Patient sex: M
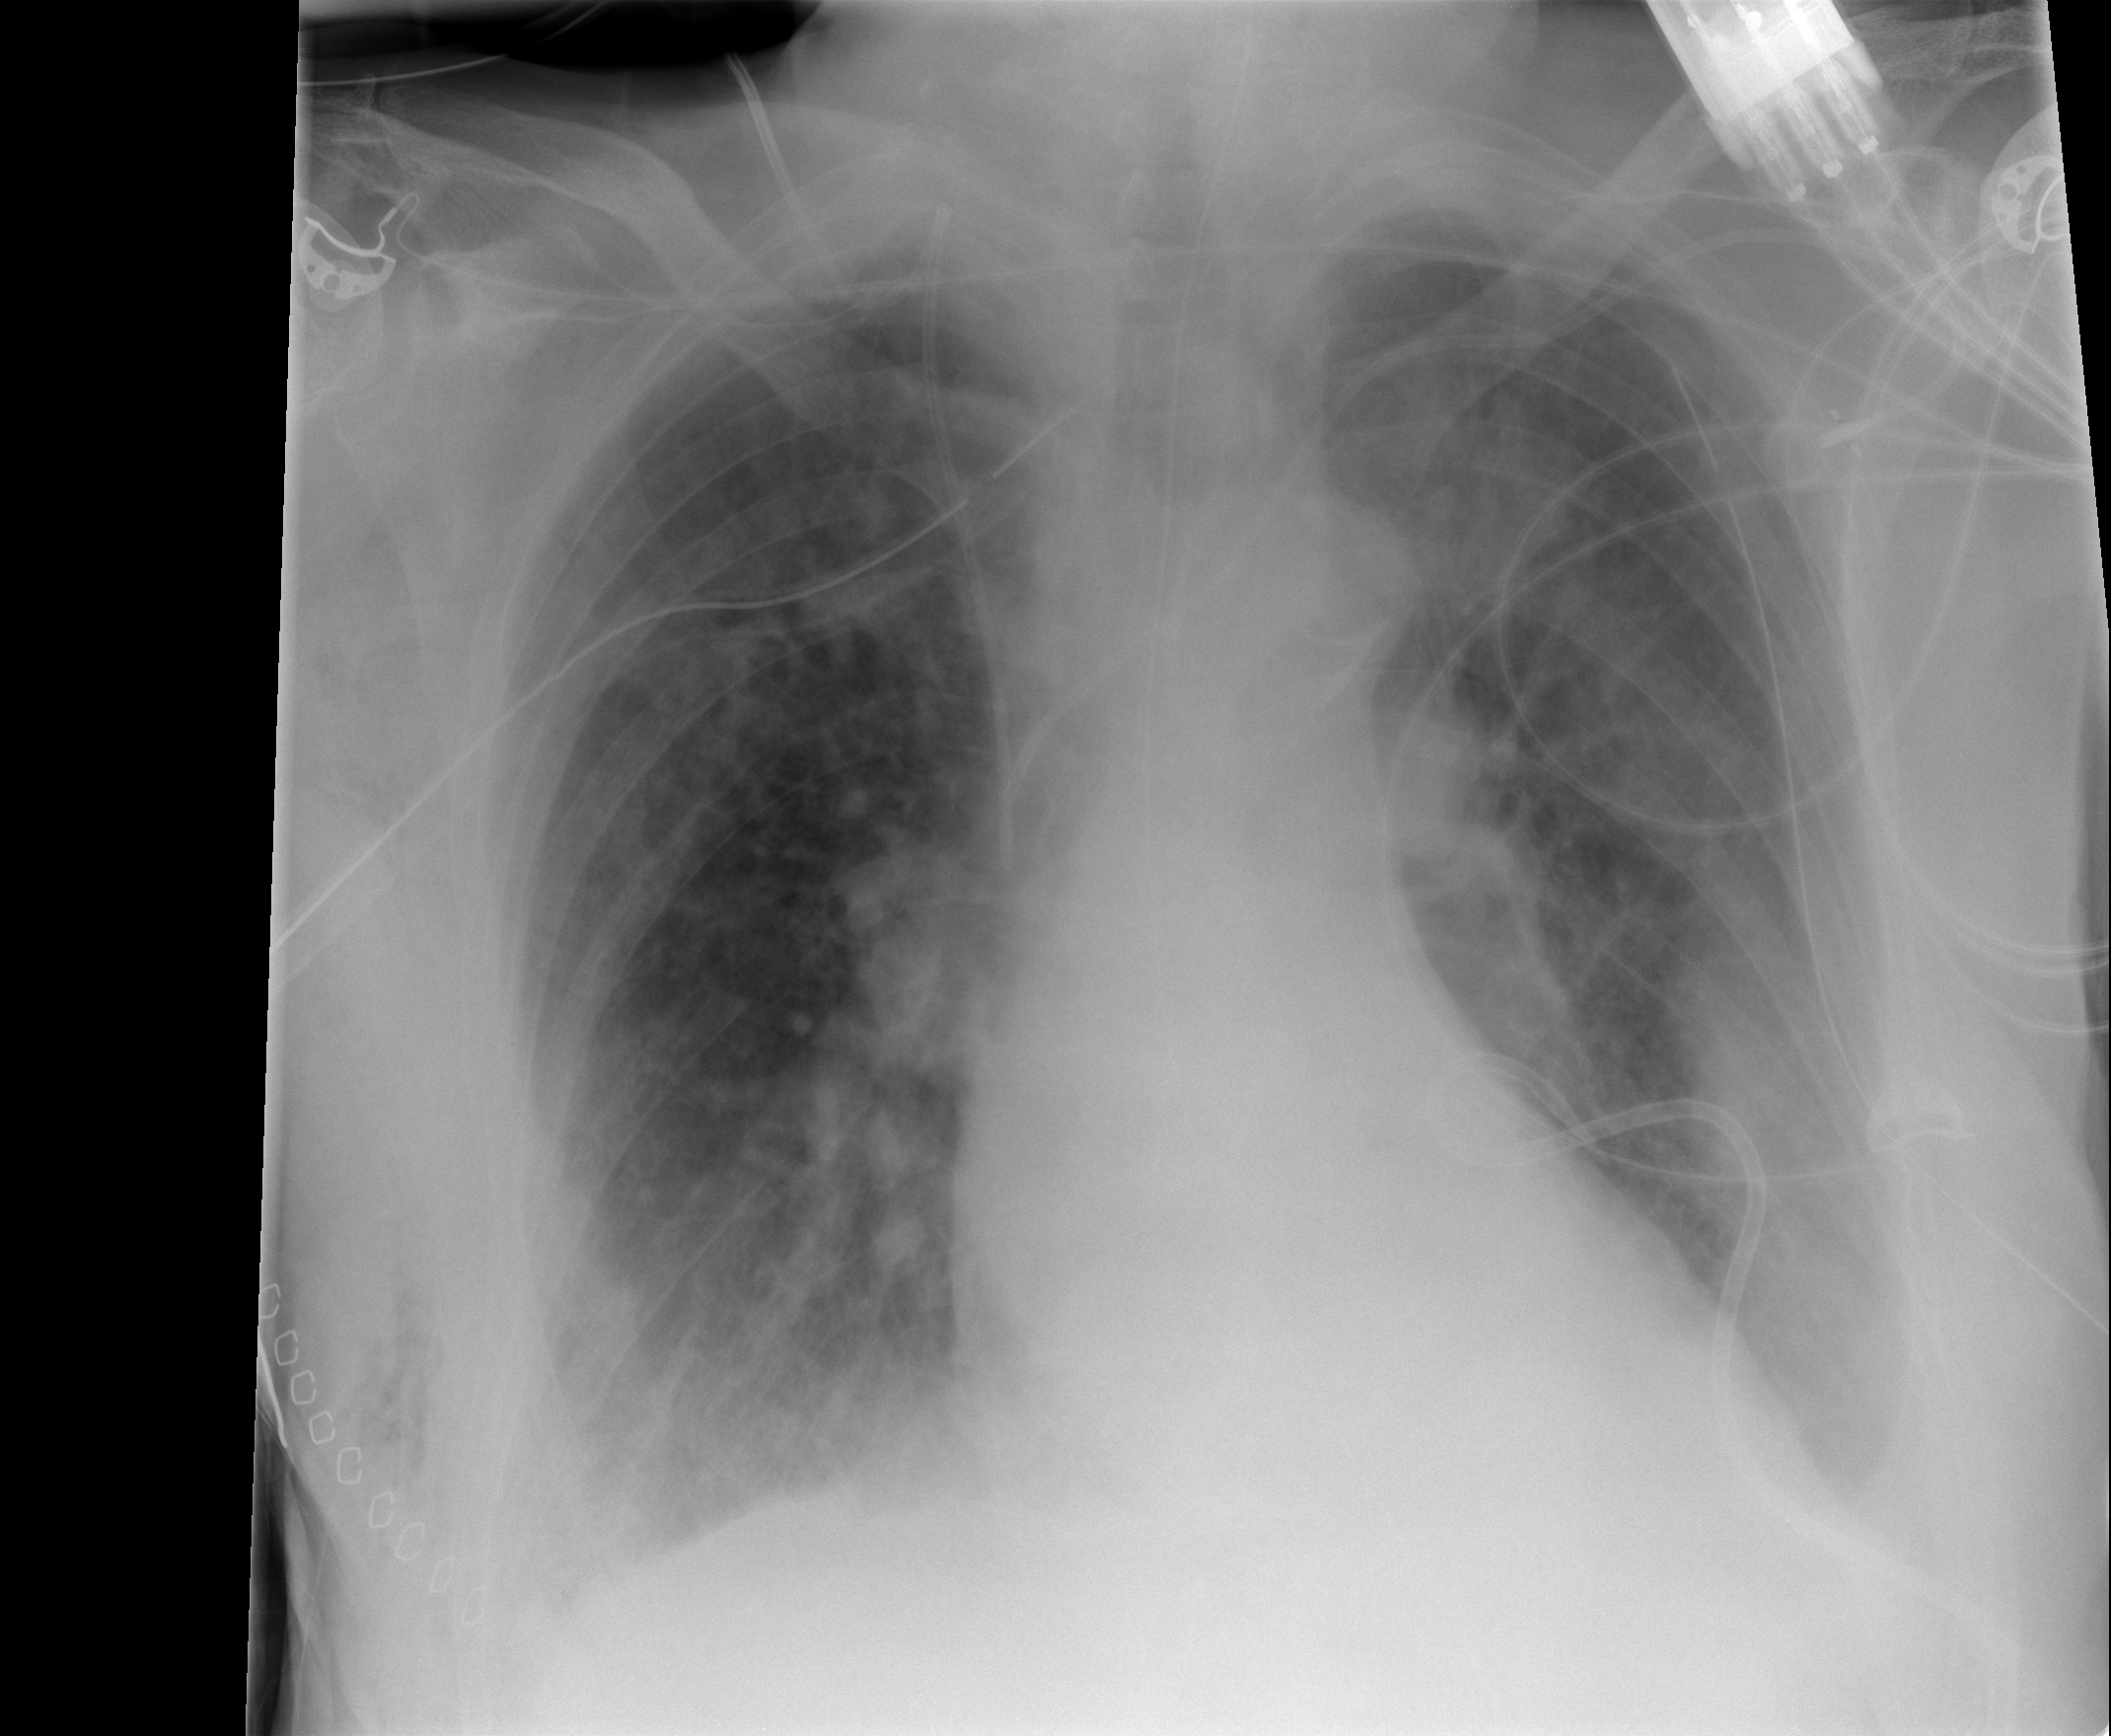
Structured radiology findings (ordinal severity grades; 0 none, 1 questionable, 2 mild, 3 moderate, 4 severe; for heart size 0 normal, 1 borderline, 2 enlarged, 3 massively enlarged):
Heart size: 0
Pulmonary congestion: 0
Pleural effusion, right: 1
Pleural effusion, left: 2
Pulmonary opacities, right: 3
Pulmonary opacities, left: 2
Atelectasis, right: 3
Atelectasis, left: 2